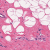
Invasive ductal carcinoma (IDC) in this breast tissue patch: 0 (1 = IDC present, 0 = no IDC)